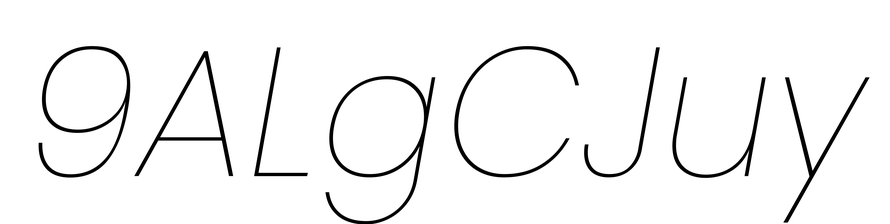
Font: Poppins-ThinItalic